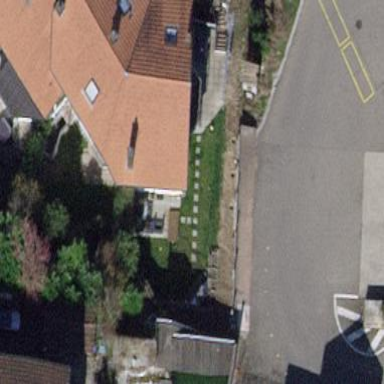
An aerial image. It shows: Residential building.